Question: The idea of script below is "preview" the content from a text area. How it works?
1. $('#preview_post') is an anchor that trigger the preview mode.
2. The textarea content is readed as var content = $('#post_content').val();
3. The form where the textarea reside is hidden in order to show the div (#content_previewed) where the markup will be showen.
This is the JS code:
'''
var pl_previwing = false;
$(document).ready(function(){
$('#preview_post').plPreviewPost();
});
jQuery.fn.plPreviewPost = function(options) {
this.on('click', function(){
var content = $('#post_content').val();
$('#replay_container form').toggle(function(){
pl_previwing = !pl_previwing;
});
console.log("previewing: " + pl_previwing);
//plCallParser();
});
};
function plCallParser(){
if (pl_previwing){
console.log("do a post here to process the markup");
}
}
'''
What's the problem here? If you note I have a commented line:
'''
console.log("previewing: " + pl_previwing);
//plCallParser();
'''
If I un-comment the line above, firebug will hang out abruptally and the browser freeze with the following message:

Translation:
> A script of this page can be busy, or could has stopped responding.
You might stop the script, or wait for a response.
## EDIT
- -
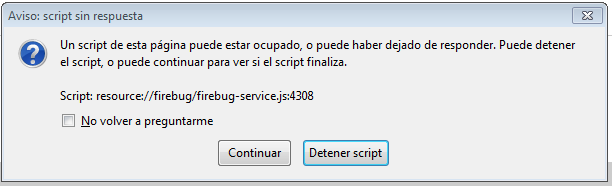
Answer: At:
'''
function plCallParser() {
if (pl_previwing) {
console.log("do a post here to process the markup");
});
'''
You need to put a "}; };" there, like so:
'''
function plCallParser() {
if (pl_previwing) {
console.log("do a post here to process the markup");
};
};
'''
Just a simple error. I hate it when I mess up brackets.